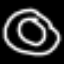
Label: donut